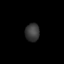
Tissue: lung
Cell type: Others
Senescence score: 0.2351
Nuclear area (px): 250
Mean DAPI intensity: 58.152